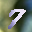
Label: 7